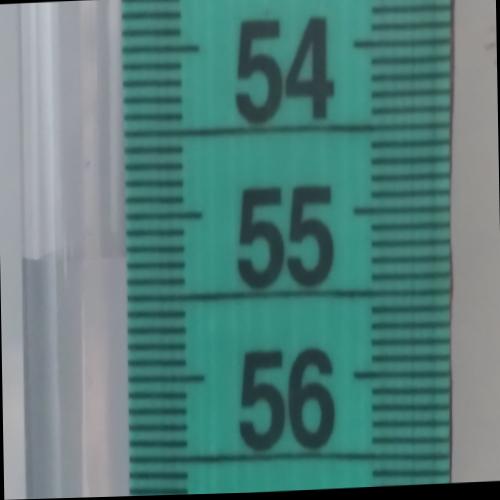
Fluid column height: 55.3 cm